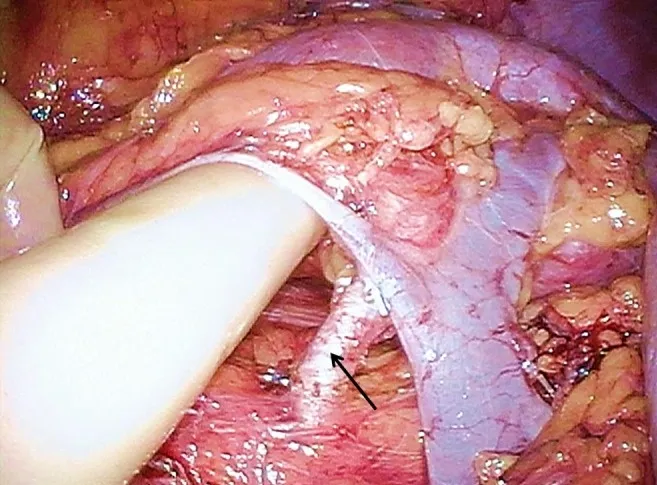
Right renal artery (arrow) of the donor was identified behind renal vein.
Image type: medical_photograph (other_medical_photograph)